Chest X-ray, AP view. Patient: 18 years old, sex F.
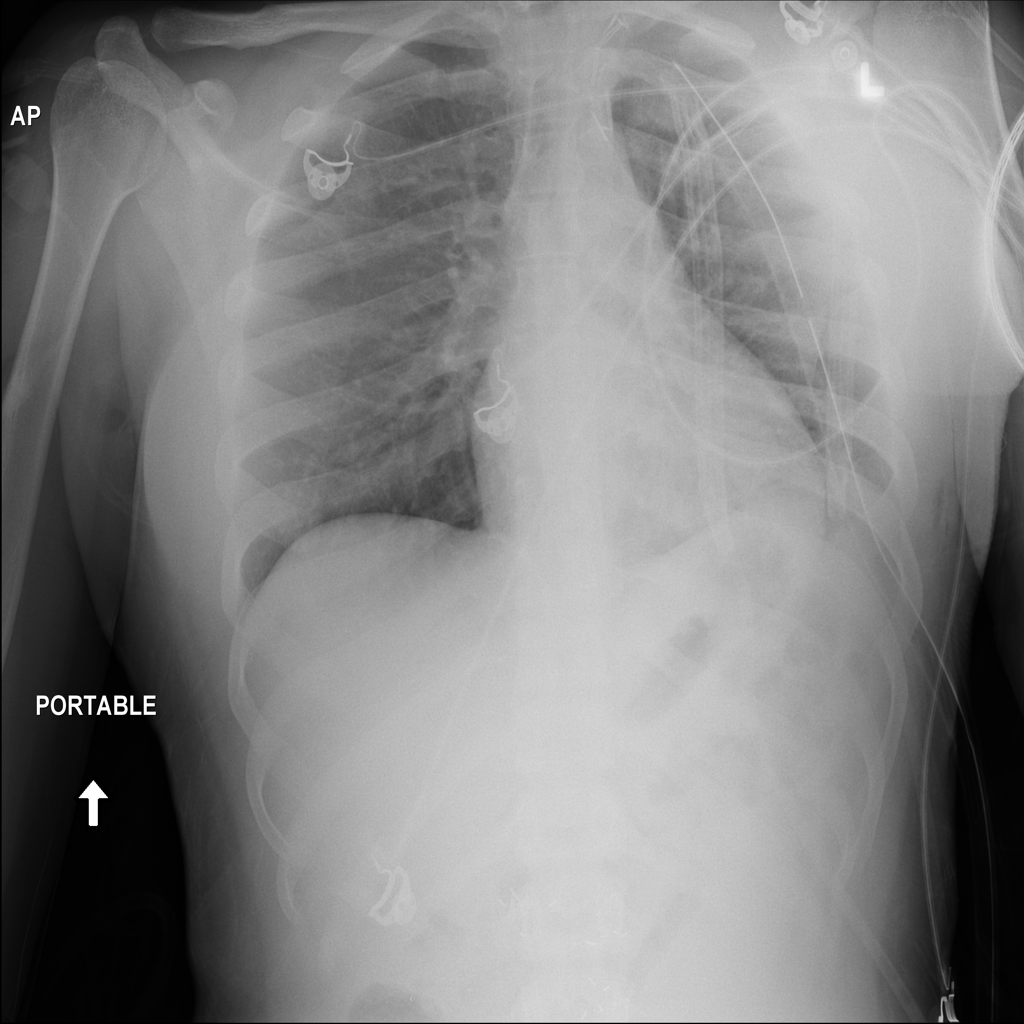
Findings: No Finding